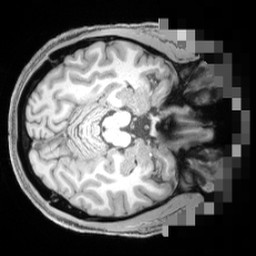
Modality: T1w
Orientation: axial
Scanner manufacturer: siemens
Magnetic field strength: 3 T
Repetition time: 2.55 s